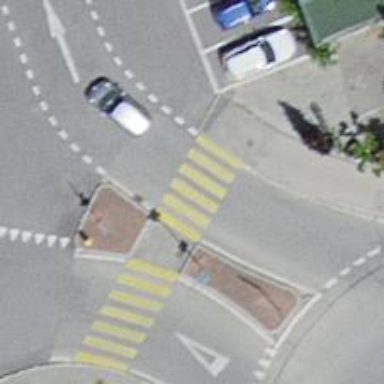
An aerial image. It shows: Zebra crossing on the road.